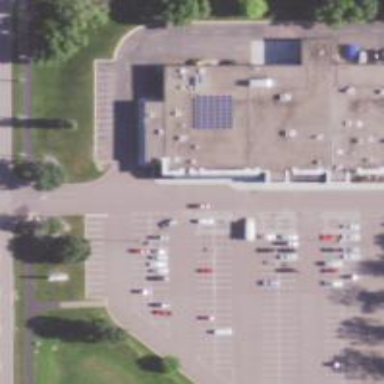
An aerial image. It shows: Supermarket.